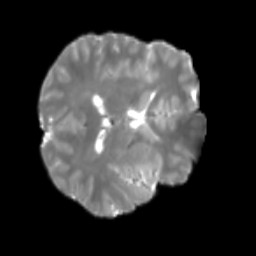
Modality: T2w
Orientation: axial
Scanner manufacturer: siemens
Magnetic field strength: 3 T
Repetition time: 4 s
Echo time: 0.0594 s